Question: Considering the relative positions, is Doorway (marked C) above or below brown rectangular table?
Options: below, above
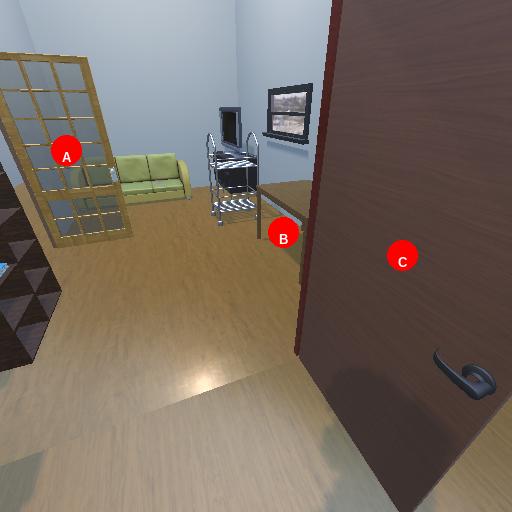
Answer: below